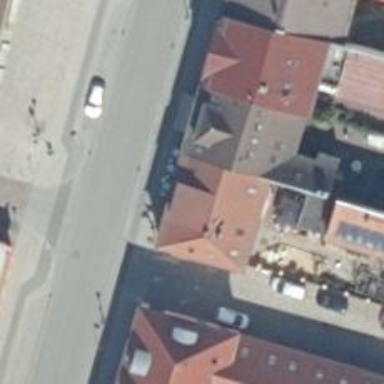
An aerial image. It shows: Restaurant.